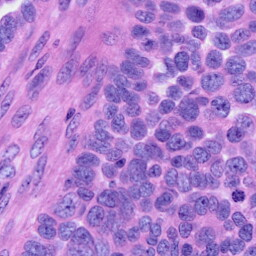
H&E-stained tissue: Ovarian